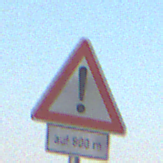
Verkehrszeichen: Gefahrenstelle
Zusatzzeichen unten: LaengeEinerStrecke5
Umgebung: Outdoor, Nature
Tageszeit: SunriseSunset
Wetter: Clear
Licht: Natural
Jahreszeit: Winter
Kontrast: LowContrast